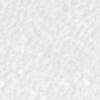
Label: no_change